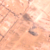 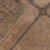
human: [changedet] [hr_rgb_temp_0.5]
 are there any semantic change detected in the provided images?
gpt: A road crossing was created in the desert.